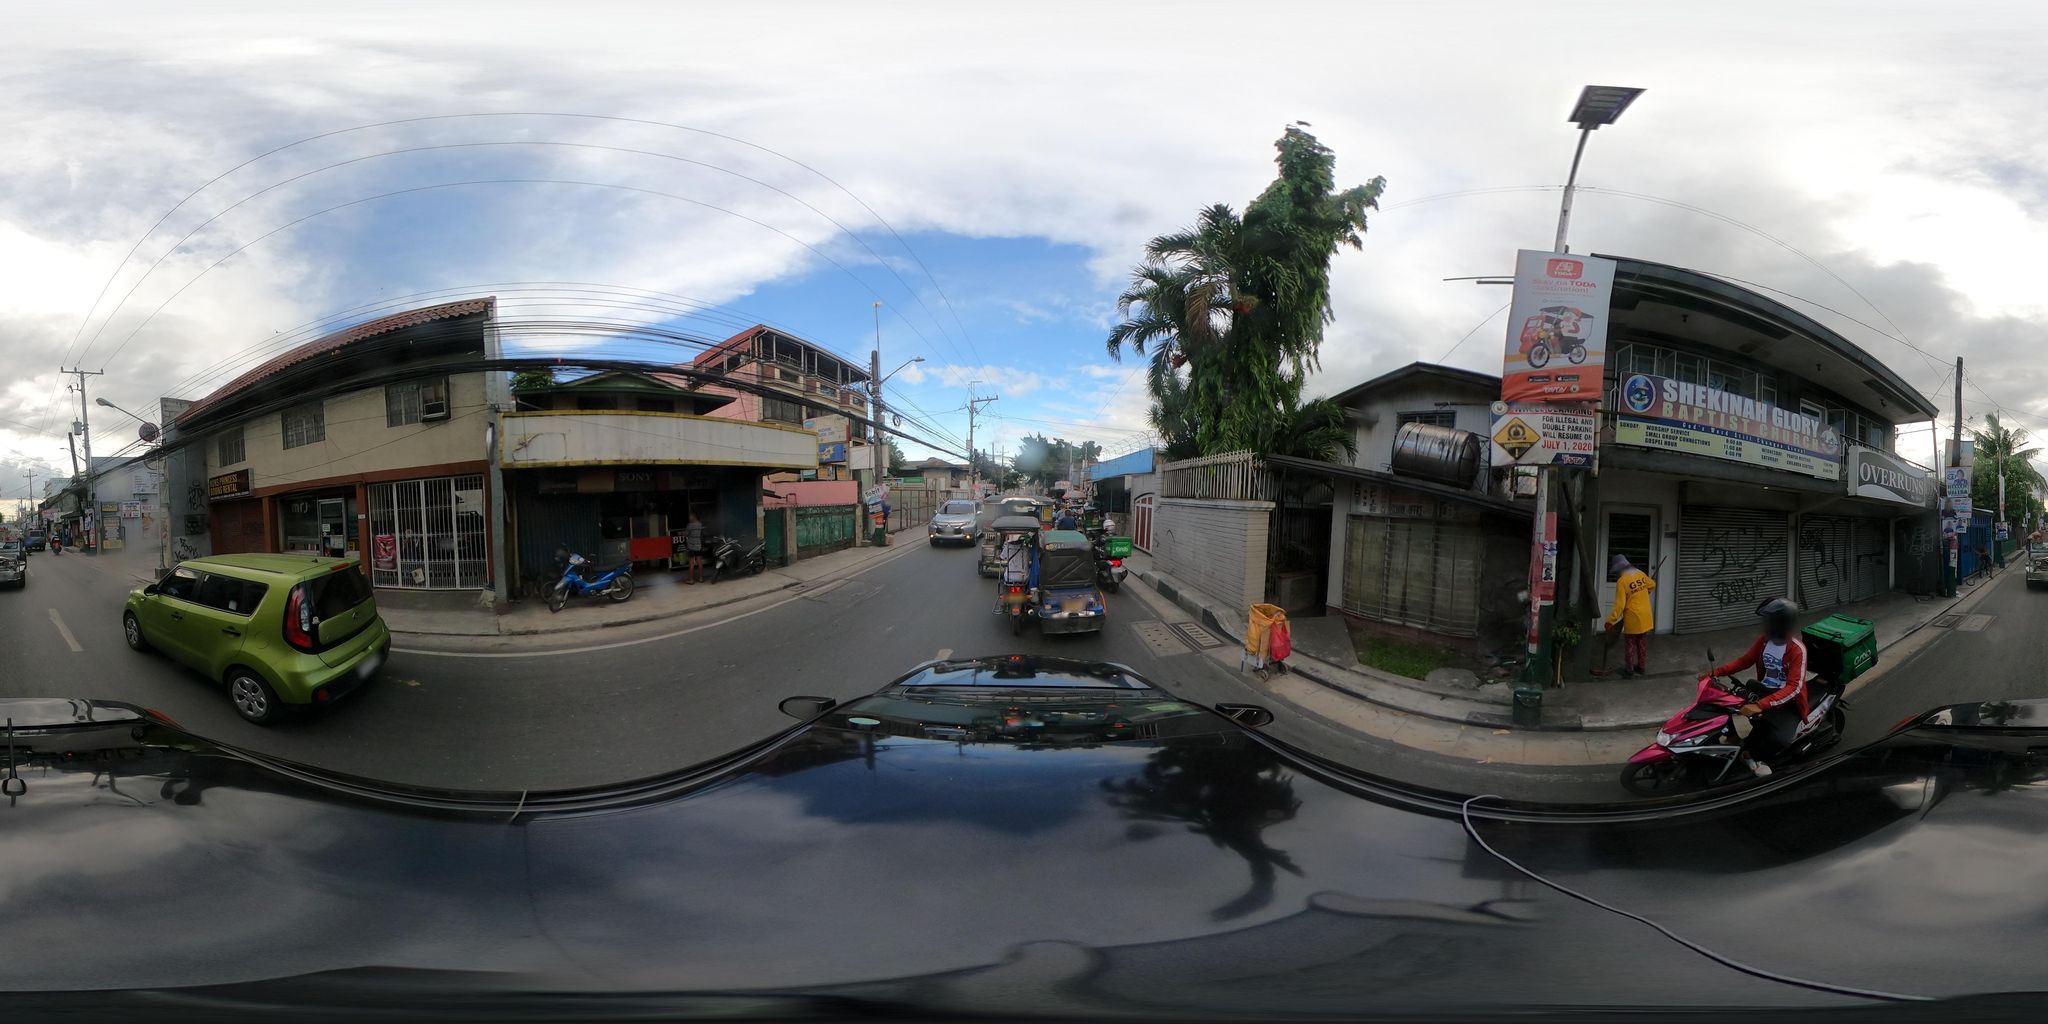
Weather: cloudy
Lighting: day
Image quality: slightly poor
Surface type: cycling surface
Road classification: secondary
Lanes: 2
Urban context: urban centre
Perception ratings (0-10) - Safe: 1.09, Lively: 4.35, Beautiful: 4.72, Boring: 0.43, Depressing: 4.45, Wealthy: 3.31